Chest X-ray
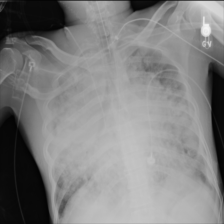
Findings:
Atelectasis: negative
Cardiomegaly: negative
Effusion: negative
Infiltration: positive
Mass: negative
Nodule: positive
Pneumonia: negative
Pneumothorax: negative
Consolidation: negative
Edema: negative
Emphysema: negative
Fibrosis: negative
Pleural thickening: negative
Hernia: negative